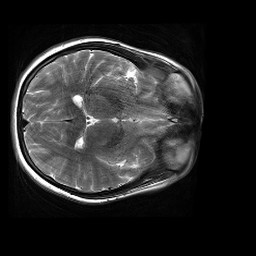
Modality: T2w
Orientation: axial
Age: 21
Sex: female
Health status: healthy
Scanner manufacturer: siemens
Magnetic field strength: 3 T
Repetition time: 4.01 s
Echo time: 0.116 s